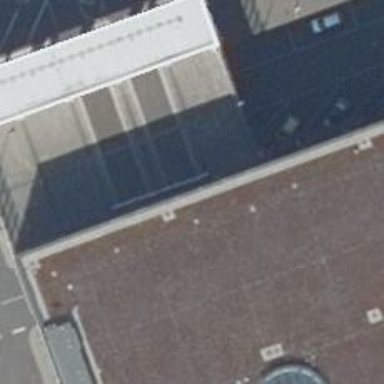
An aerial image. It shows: Entrance to multi-storey parking facility.